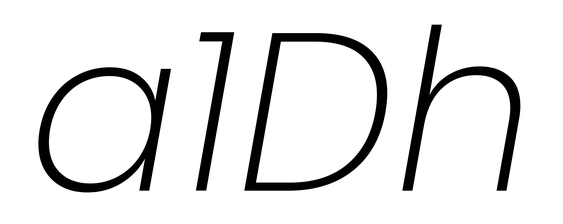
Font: Poppins-ExtraLightItalic